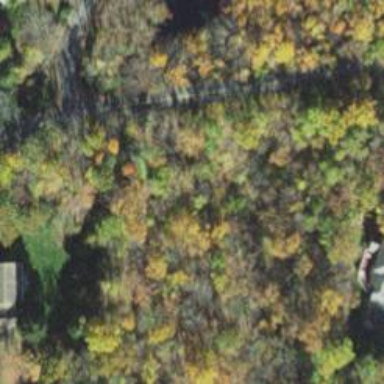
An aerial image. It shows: Culvert tunnel.